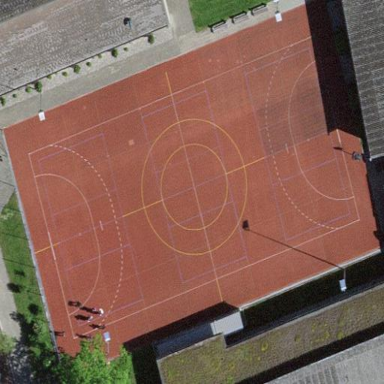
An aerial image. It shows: Multi-sport pitch with tartan surface for leisure activities on land.